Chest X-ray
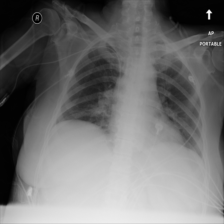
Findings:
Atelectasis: negative
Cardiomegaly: negative
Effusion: negative
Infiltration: negative
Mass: negative
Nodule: negative
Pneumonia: positive
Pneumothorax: negative
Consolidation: negative
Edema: negative
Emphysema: negative
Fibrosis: negative
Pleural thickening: negative
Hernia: negative